Field crop: maize
Growth stage: 2
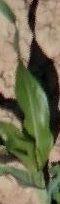
Species: maize